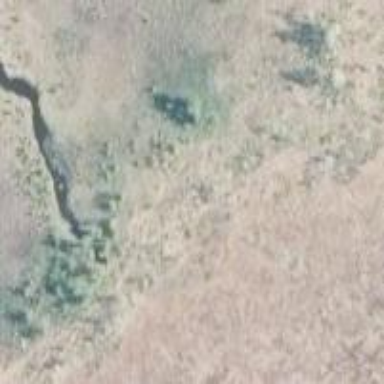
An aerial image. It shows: Bog wetland.